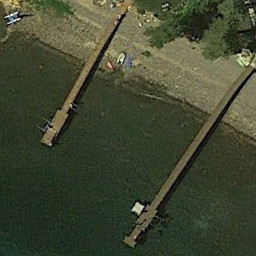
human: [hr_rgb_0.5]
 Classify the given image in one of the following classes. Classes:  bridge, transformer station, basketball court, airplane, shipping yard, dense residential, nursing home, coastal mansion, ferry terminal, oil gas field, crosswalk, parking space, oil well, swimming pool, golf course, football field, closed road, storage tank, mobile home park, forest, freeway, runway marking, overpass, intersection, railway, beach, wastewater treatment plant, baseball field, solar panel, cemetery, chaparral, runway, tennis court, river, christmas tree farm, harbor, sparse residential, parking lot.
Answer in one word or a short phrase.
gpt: ferry terminal